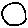
Label: circle